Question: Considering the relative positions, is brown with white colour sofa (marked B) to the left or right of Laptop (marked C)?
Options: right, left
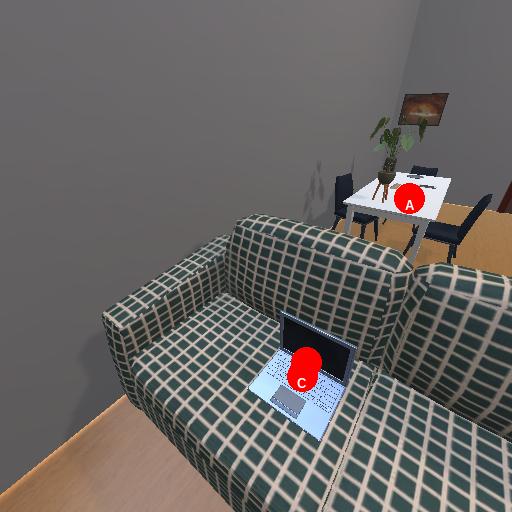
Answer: right